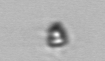
Label: Pyramimonas